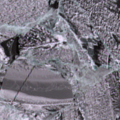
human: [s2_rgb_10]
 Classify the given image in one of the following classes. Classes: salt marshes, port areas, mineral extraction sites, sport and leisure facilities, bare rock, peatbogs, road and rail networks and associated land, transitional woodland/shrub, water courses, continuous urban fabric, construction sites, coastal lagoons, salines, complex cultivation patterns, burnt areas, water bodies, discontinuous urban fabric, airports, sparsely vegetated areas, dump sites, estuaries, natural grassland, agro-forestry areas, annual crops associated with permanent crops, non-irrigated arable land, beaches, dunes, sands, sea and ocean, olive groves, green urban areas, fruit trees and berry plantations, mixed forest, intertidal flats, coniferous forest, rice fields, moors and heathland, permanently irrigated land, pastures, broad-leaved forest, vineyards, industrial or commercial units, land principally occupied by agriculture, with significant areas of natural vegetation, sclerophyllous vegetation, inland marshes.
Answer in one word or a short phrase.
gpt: sea and ocean